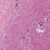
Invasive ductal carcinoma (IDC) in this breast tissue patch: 0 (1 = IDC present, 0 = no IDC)